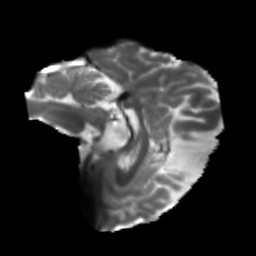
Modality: T2w
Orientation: sagittal
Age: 39
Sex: female
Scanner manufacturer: siemens
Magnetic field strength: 3 T
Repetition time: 5.25 s
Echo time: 0.08 s